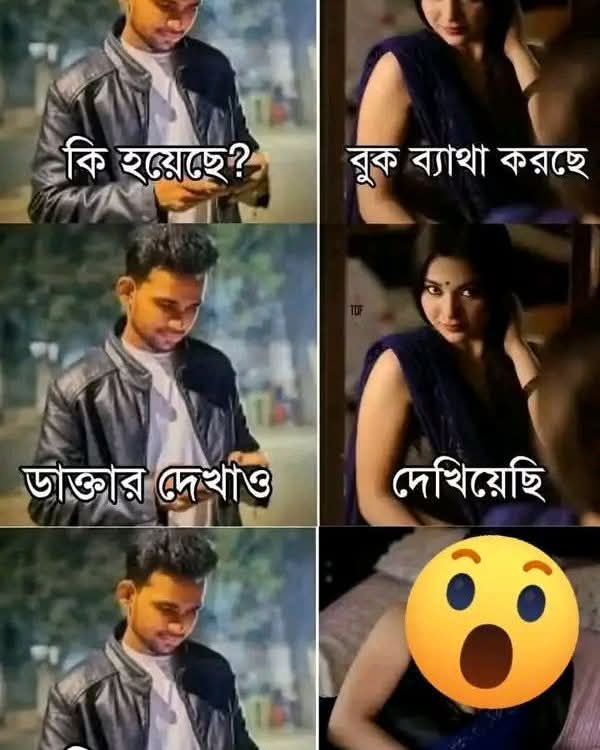
Text: কি হয়েছে?
বুক ব্যাথা করছে
ডাক্তার দেখাও
দেখিয়েছি
Label: Non Hate